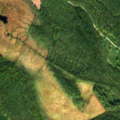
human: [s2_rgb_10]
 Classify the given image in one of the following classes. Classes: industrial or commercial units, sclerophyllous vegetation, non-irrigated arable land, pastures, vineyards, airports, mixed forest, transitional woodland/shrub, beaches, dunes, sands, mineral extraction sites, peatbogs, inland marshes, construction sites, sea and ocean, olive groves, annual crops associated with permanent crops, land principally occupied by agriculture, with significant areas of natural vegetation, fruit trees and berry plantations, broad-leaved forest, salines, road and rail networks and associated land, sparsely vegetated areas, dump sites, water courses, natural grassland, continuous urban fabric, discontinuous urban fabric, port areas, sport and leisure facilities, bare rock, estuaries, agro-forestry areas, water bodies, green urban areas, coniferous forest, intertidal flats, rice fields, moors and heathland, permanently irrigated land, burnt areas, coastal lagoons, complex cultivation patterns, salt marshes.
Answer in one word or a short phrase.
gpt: coniferous forest, peatbogs